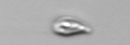
Label: Cryptophyta